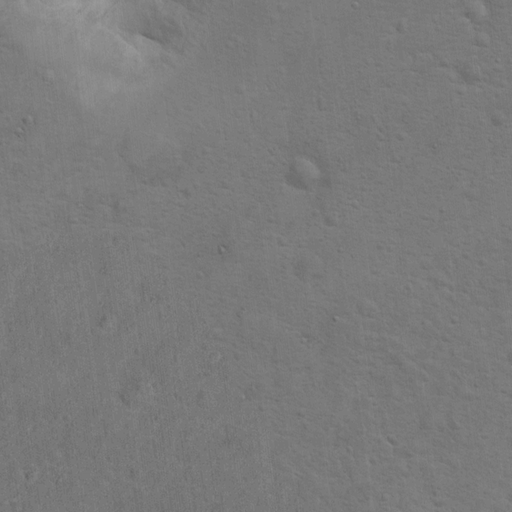
Classes present: Background